Question: i try to send my datas to php with ajax but there's strange mistake.
this is my ajax script,
'''
function deleteData2()
{
var artistIds = new Array();
$(".p16 input:checked").each(function(){
artistIds.push($(this).attr('id'));
});
$.post('/json/crewonly/deleteDataAjax2',
{ json: JSON.stringify({'artistIds': artistIds}) },
function(response){
alert(response);
});
}
'''
i think this works correctly but in php side, i face 500 internal server error(500).
'''
public function deleteDataAjax2() {
$json = $_POST['json'];
$data = json_decode($json);
$artistIds = $data['artistIds'];
$this->sendJSONResponse($artistIds);
}
'''
Above code is my php. For example, when i try to send $data to ajax,
i print my ids in json mode:

However, when i try to send $artistIds to ajax side, i gives 500 error why?
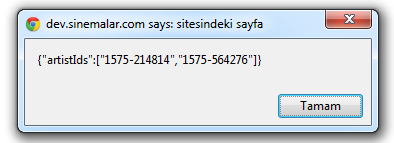
Answer: Selam :)
Right should be:
'''
public function deleteDataAjax2() {
$json = $_POST['json'];
$data = json_decode($json, true);
$artistIds = $data['artistIds'];
$this->sendJSONResponse($artistIds);
}
'''
look at <URL>